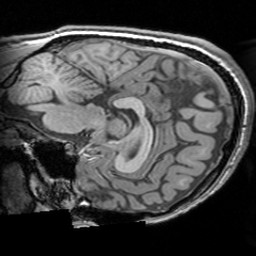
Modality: T1w
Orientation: sagittal
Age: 18
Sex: male
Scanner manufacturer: siemens
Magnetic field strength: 3 T
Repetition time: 1.63 s
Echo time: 0.00311 s